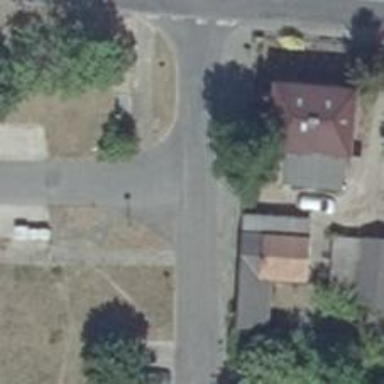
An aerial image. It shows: Residential road with diagonal parking lanes on both sides. The road surface is asphalt.